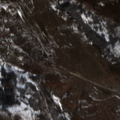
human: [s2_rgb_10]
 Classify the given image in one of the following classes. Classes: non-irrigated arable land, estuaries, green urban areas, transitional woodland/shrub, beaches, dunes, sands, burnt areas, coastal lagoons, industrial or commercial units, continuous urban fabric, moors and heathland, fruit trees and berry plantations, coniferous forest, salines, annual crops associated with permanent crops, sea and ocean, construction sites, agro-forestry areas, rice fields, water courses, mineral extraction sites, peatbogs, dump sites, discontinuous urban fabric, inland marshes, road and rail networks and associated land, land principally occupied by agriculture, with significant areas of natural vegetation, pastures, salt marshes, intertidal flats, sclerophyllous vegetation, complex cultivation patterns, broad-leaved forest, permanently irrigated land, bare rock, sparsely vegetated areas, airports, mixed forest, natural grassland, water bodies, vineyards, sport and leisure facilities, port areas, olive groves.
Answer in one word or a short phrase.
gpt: land principally occupied by agriculture, with significant areas of natural vegetation, broad-leaved forest, natural grassland, transitional woodland/shrub